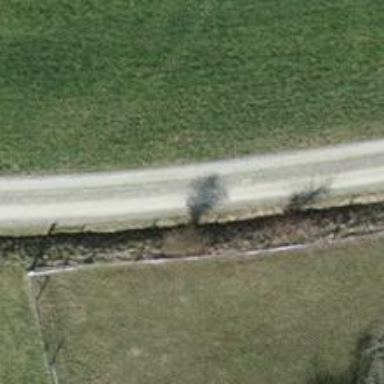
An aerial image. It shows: Fence is in the image.